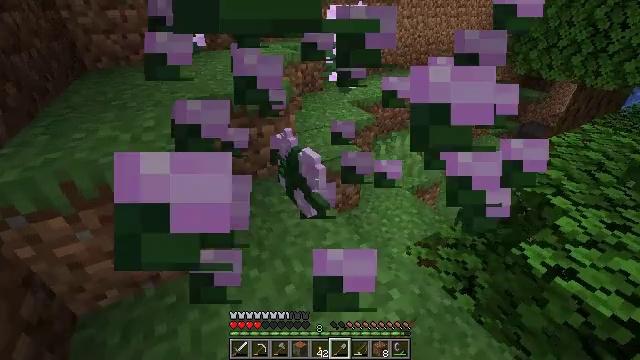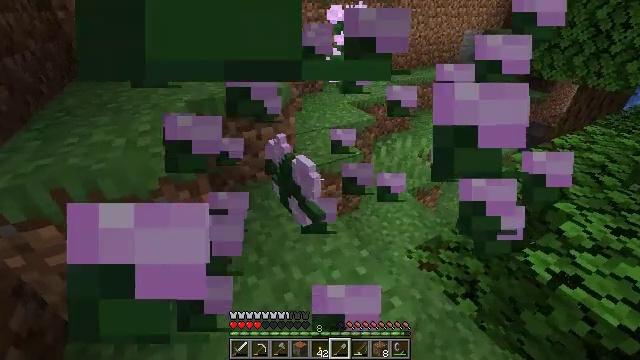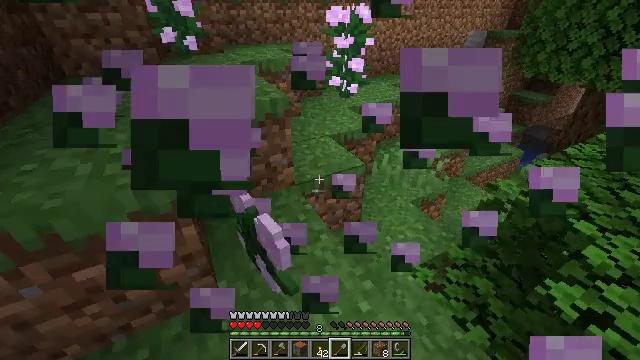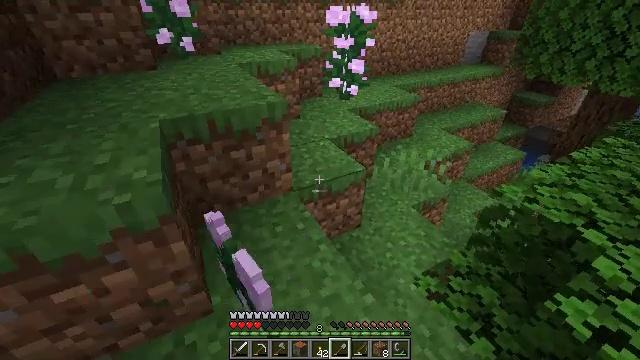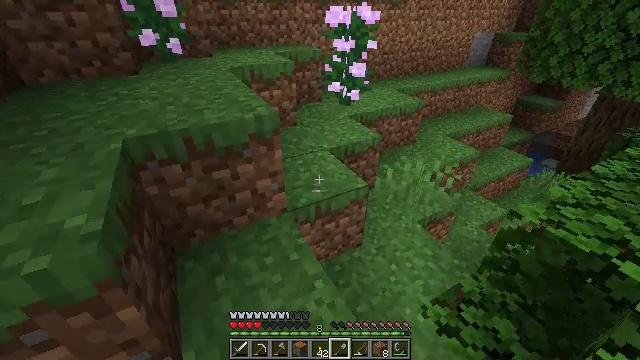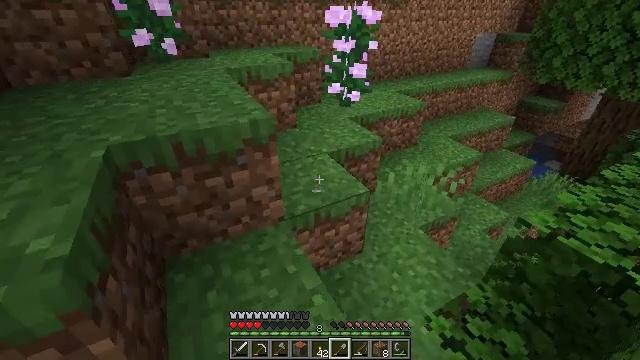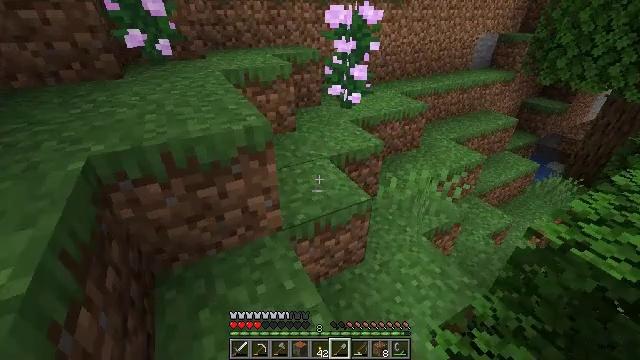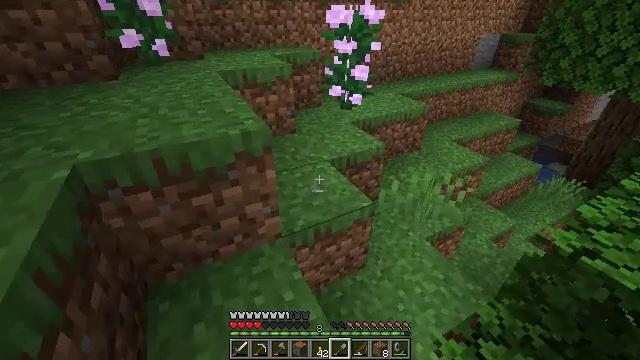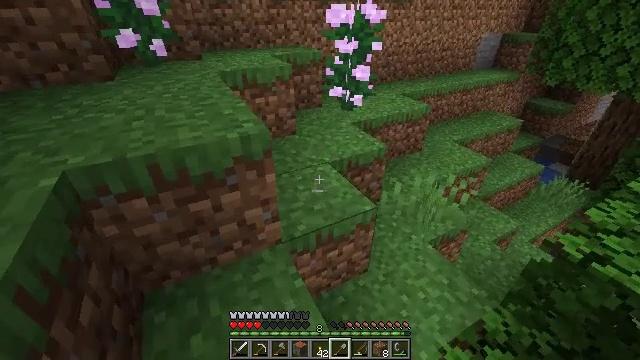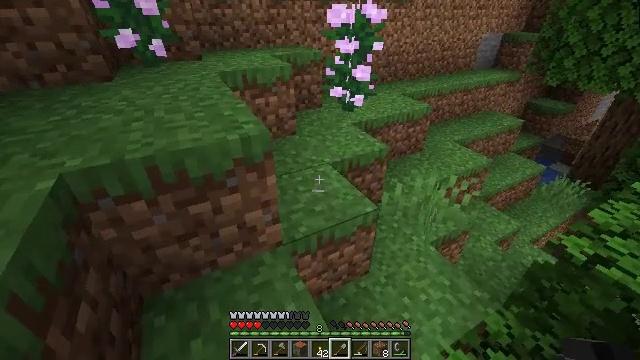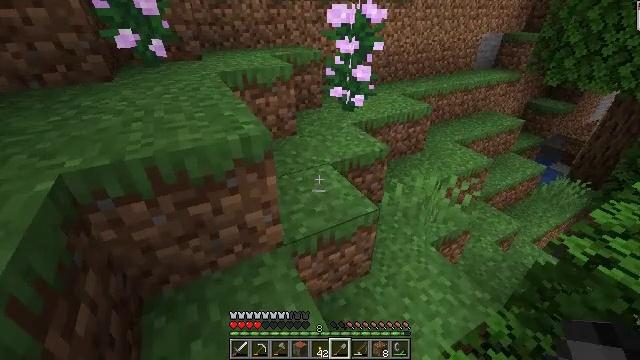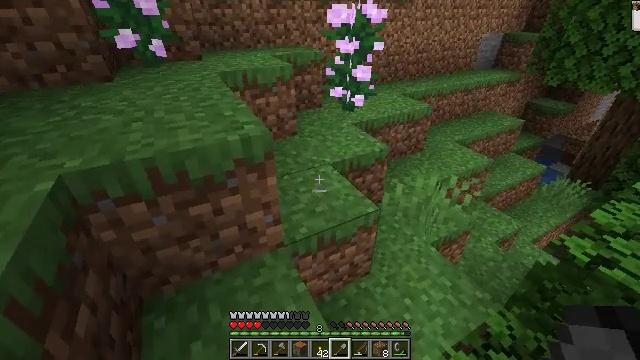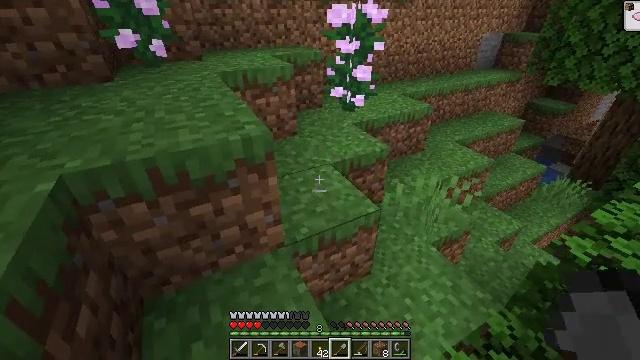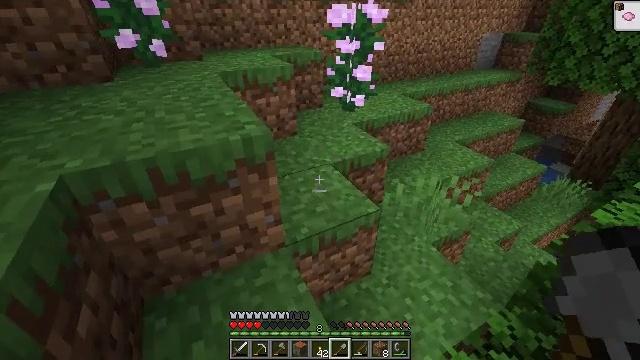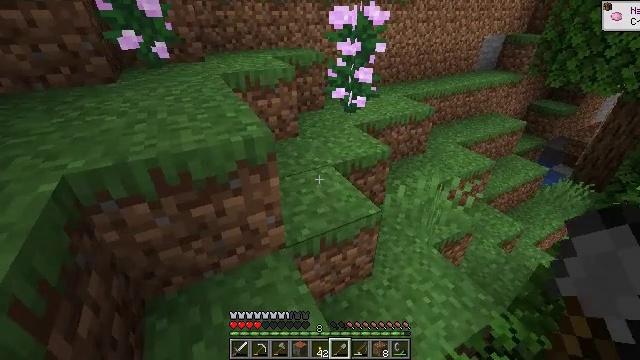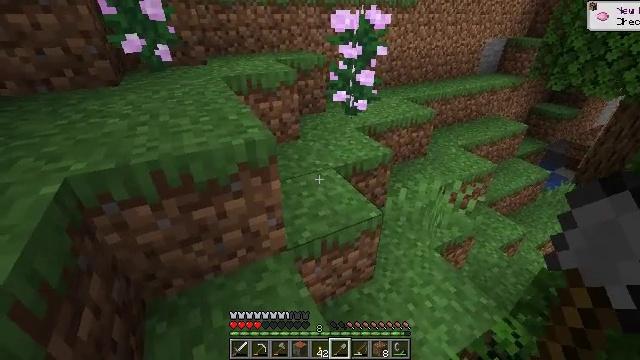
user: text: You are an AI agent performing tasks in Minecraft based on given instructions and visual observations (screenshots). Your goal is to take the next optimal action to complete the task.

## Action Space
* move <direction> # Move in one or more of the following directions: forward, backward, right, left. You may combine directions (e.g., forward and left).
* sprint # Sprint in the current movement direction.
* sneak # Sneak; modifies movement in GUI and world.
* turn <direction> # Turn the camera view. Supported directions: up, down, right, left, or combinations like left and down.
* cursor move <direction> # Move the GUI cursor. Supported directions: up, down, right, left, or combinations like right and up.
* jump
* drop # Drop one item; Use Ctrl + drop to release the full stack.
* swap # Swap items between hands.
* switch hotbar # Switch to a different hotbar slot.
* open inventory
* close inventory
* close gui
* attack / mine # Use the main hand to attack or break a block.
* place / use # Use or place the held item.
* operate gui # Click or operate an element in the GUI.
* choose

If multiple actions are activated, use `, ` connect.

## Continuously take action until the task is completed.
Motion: motion action
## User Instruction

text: Collect peony flowers for dye.
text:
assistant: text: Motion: move forward
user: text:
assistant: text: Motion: move forward
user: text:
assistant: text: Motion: move forward
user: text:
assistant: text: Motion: move forward
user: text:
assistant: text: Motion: move forward
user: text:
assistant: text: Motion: no_op
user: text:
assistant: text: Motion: no_op
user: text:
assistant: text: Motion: no_op
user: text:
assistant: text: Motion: no_op
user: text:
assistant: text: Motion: no_op
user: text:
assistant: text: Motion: no_op
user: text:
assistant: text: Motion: no_op
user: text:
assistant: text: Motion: no_op
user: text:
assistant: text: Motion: no_op
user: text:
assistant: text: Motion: no_op
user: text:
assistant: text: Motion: turn up
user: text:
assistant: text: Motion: move forward
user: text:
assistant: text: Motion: move forward
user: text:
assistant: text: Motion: move forward
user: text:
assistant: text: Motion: move forward
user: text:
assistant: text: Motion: move forward
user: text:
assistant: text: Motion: move forward
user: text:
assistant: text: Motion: move forward, jump
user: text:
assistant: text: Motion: move forward, jump
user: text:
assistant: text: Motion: move forward, jump
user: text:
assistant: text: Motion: move forward, jump
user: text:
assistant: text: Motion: move forward
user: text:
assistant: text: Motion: move forward
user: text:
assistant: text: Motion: move forward
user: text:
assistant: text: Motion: move forward